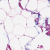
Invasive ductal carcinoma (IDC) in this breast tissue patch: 0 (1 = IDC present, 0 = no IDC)